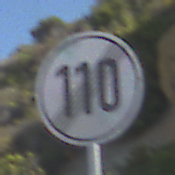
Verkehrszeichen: EndeGeschwindigkeit110
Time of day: MorningAfternoon
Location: Outdoor (Nature)
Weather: Clear
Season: NotSpecified
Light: Natural